Interaction volume radius: 10 \u00c5
Interaction volume height: 15 \u00c5
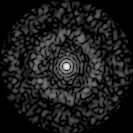
Disorder parameter: 0.85